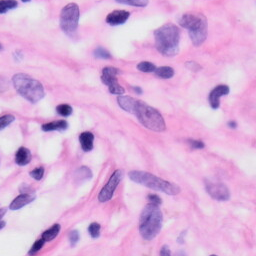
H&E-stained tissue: Skin